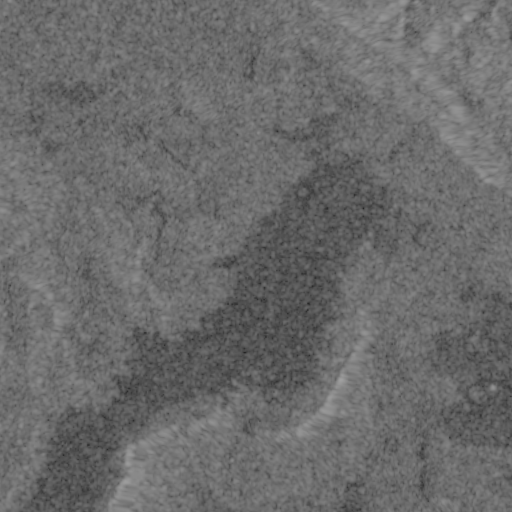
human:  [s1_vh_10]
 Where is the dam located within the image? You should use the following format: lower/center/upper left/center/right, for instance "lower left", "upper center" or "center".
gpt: The dam is located in the center right of the image.
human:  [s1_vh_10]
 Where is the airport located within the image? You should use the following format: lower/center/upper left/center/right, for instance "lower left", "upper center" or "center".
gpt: There is no airport in the image.

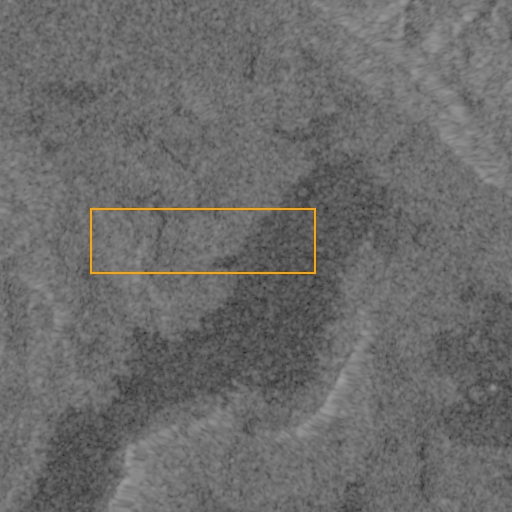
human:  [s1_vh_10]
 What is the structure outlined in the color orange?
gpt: There is no orange outline.
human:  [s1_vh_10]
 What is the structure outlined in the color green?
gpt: There is no structure outlined in green.